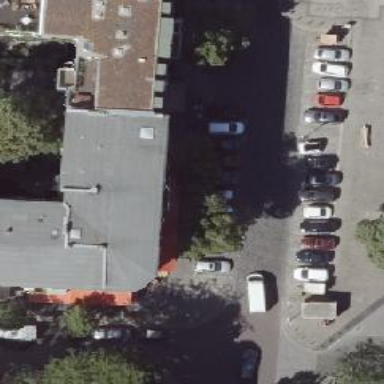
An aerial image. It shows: Driving school.